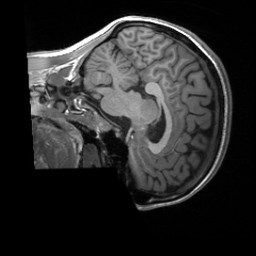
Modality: T1w
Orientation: sagittal
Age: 22
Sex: female
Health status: healthy
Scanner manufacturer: siemens
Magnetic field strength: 3 T
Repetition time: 2 s
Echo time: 0.00232 s